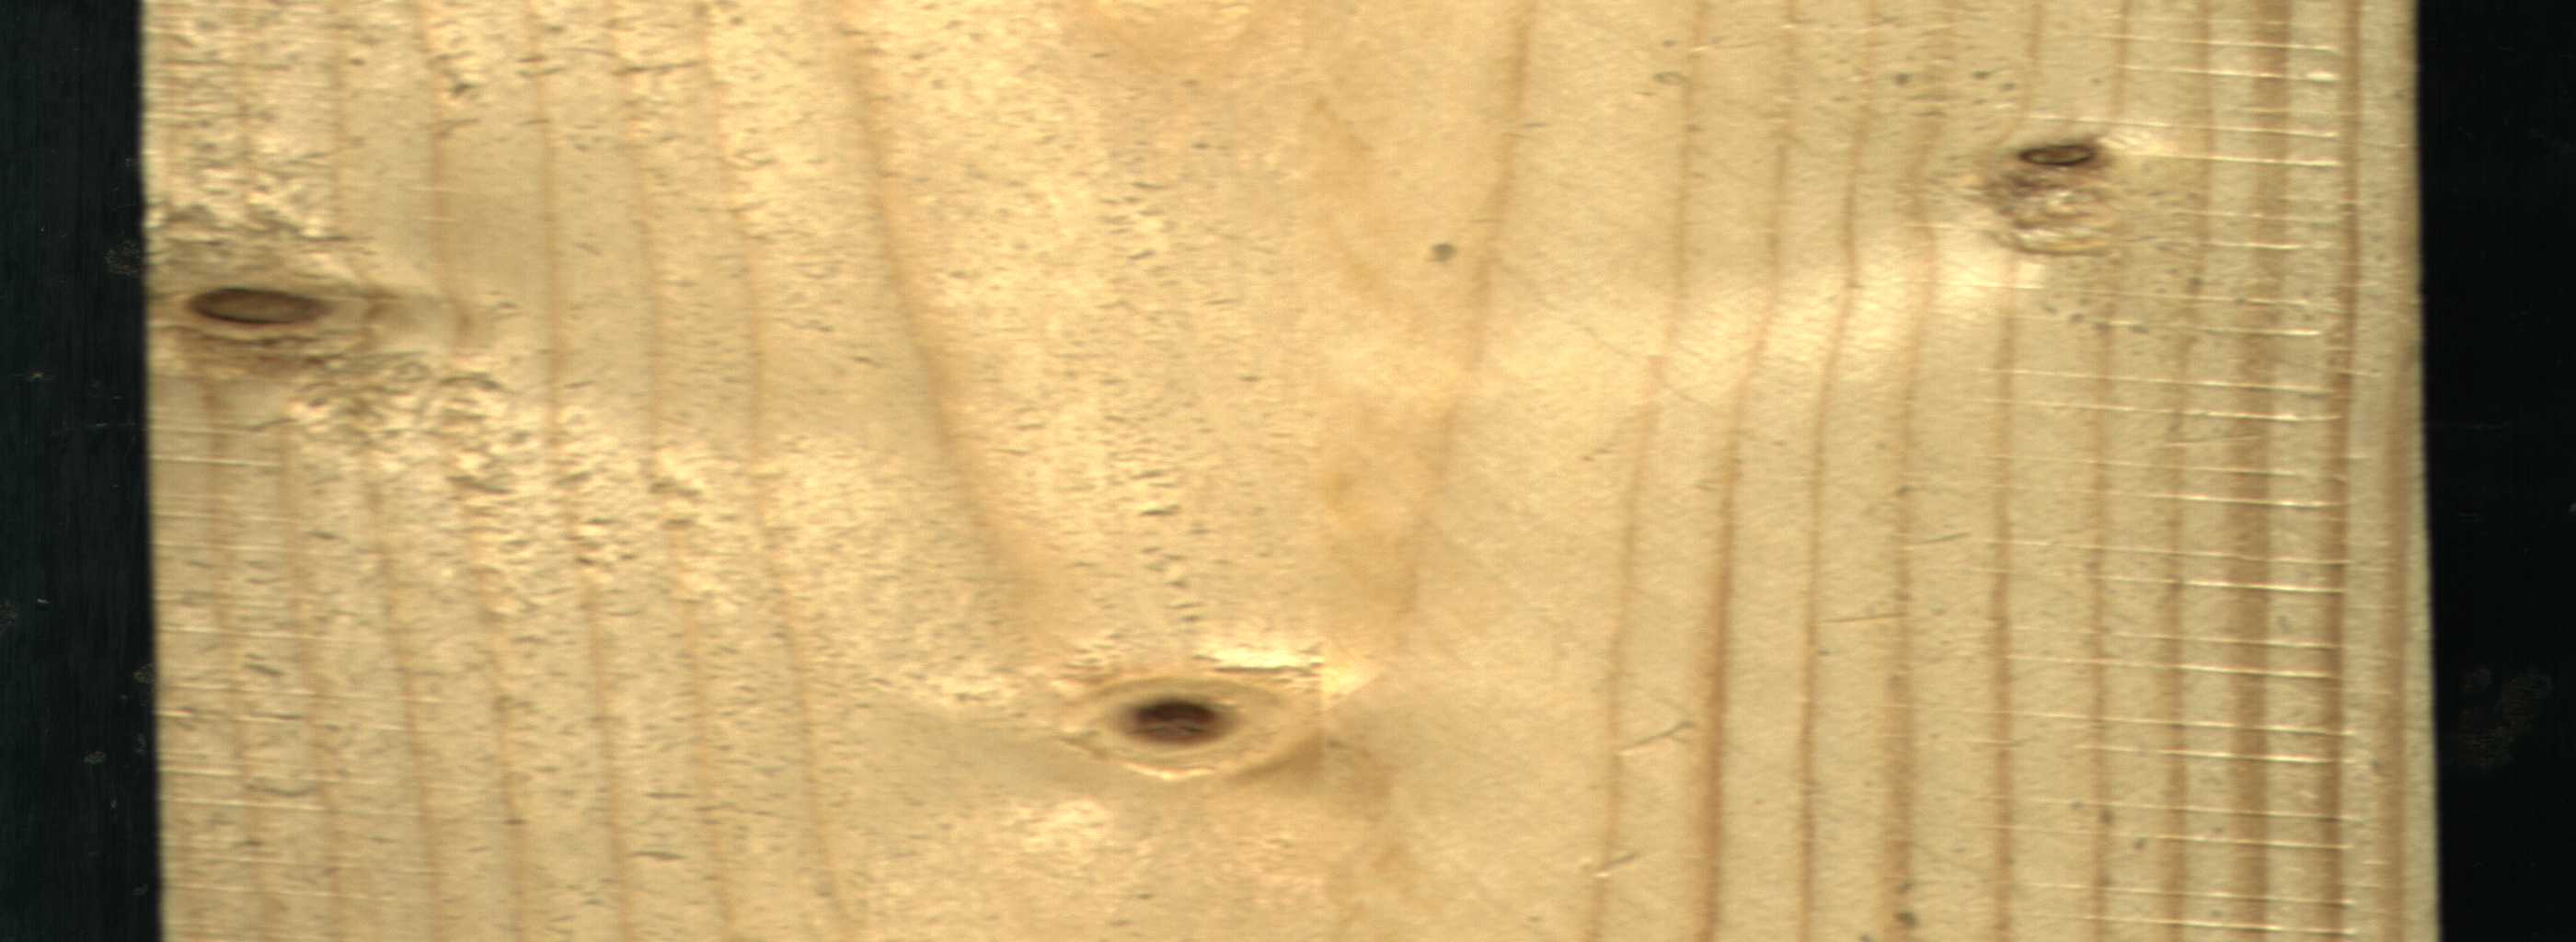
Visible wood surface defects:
Live_Knot
Live_Knot
Live_Knot